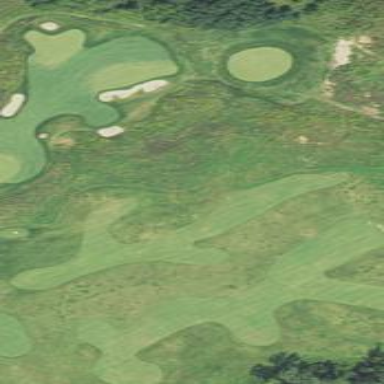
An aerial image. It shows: Green golf area with grass land use.